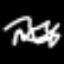
Label: squiggle